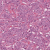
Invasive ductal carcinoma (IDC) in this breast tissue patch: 1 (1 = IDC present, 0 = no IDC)